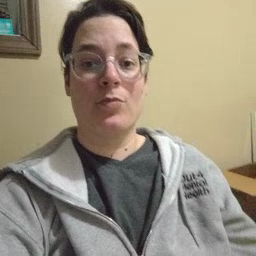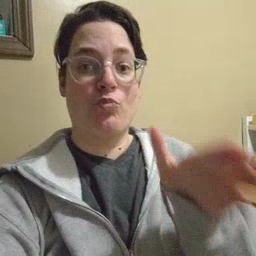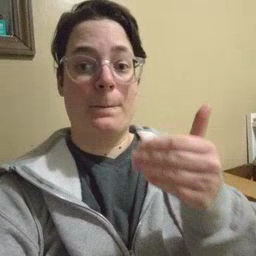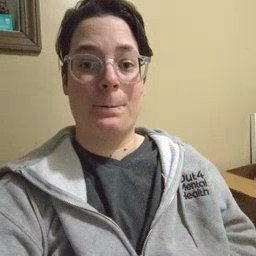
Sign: room